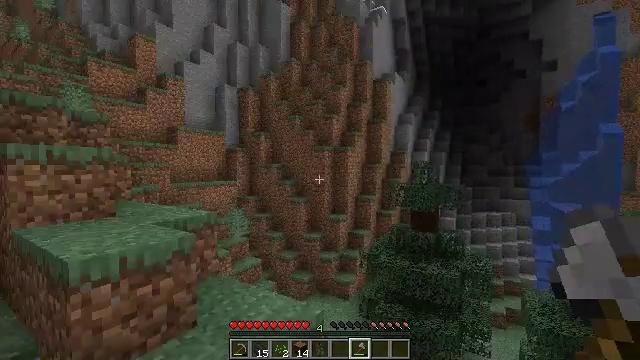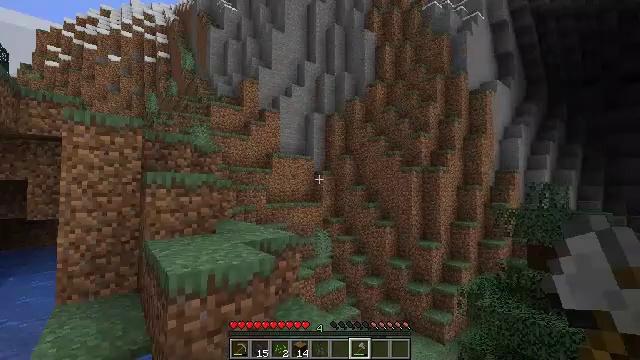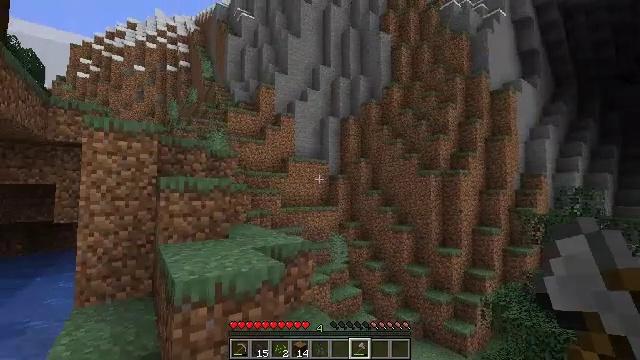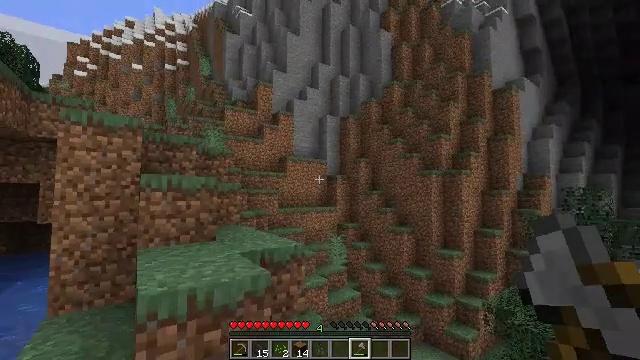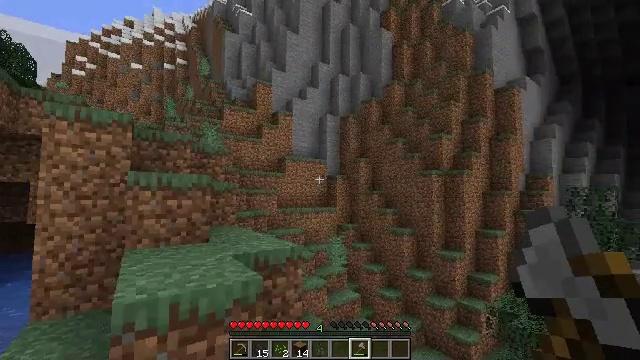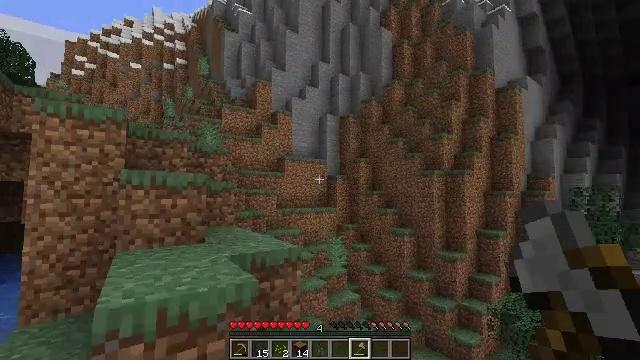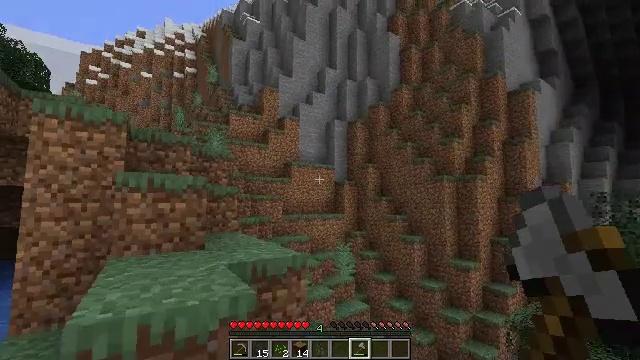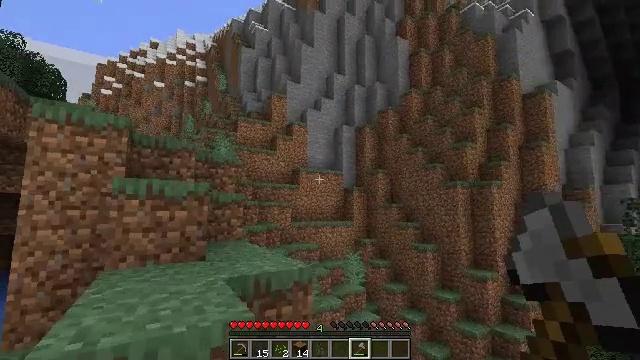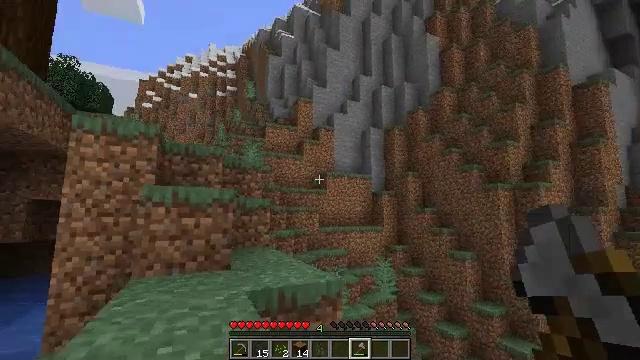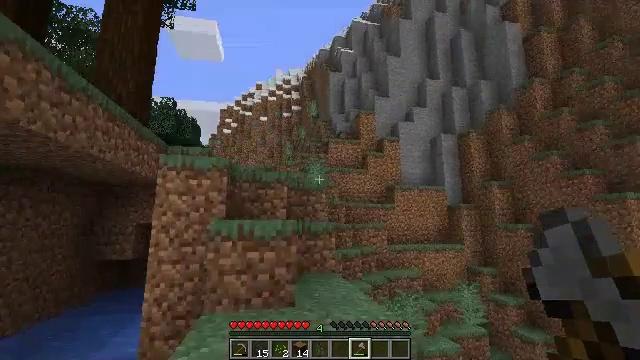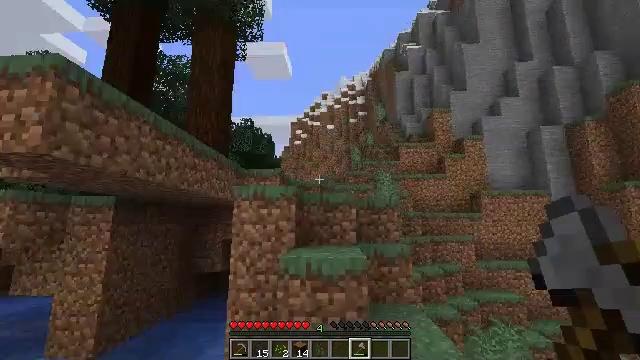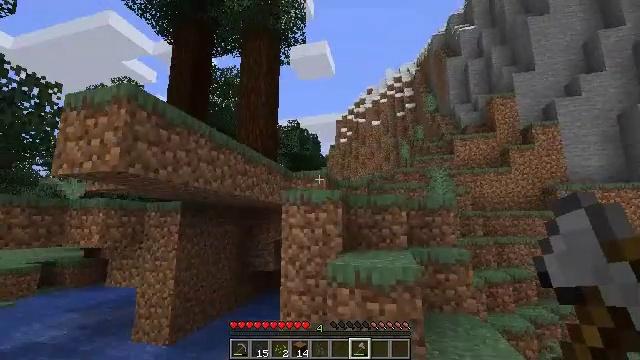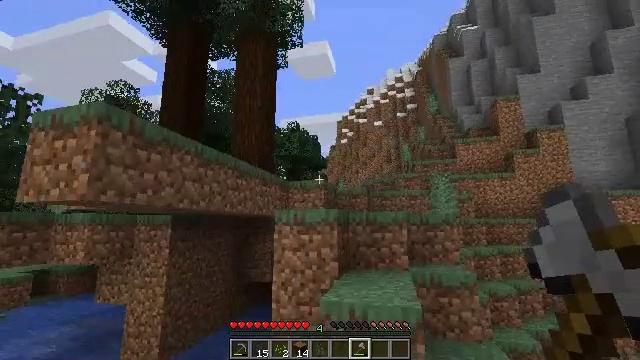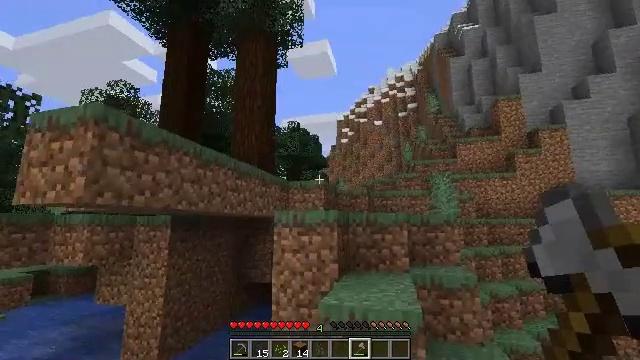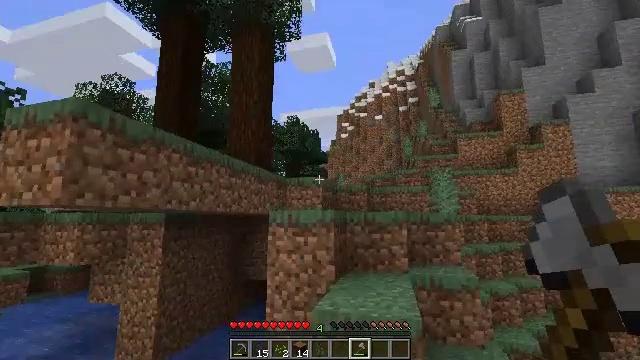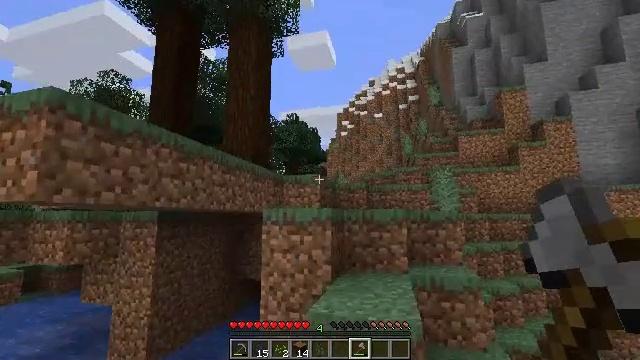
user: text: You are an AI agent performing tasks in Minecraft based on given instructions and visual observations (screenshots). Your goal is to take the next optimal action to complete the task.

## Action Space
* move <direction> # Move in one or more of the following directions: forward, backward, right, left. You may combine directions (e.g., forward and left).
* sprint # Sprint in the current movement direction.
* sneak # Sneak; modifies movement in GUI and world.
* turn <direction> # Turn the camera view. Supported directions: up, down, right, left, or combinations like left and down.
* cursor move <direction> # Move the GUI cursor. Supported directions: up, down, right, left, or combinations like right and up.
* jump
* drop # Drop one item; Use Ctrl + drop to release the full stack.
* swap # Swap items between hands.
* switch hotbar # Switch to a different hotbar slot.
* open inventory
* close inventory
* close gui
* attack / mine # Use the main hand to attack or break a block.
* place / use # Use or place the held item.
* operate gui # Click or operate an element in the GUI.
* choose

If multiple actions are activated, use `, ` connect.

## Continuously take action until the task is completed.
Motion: motion action
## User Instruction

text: Harvest the large fern for decoration.
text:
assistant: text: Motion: move forward, turn left and up
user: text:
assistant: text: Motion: move forward, turn left
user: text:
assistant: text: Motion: move forward
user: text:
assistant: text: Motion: move forward
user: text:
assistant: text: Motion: move forward
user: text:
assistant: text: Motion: move forward, turn left and up
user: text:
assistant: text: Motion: move forward, turn left and up
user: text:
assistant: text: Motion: move forward, turn left and up
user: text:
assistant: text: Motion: move forward, turn left and up, jump
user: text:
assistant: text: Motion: move forward, turn left, jump
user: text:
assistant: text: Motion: move forward, turn left, jump
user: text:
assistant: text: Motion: move forward, jump
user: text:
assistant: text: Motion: move forward
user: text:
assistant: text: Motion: move forward, turn down
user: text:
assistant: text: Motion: move forward and move left
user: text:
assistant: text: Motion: move forward and move left, turn down
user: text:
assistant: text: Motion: move forward and move left, turn down
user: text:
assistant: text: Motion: move forward and move left
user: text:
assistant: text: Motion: move forward
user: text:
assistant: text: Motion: move forward, turn right and down
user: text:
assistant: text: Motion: move forward, turn right and down
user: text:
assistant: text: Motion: move forward, turn right and down
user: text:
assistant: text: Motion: move forward, turn right, jump
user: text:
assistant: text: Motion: move forward, jump
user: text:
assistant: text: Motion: move forward, turn right, jump
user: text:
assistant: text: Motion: move forward, jump
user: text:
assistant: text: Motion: move forward, jump
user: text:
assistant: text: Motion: move forward
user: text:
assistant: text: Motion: move forward and move right
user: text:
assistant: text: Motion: move forward and move right